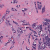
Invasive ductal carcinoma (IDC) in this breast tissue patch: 1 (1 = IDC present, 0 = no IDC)